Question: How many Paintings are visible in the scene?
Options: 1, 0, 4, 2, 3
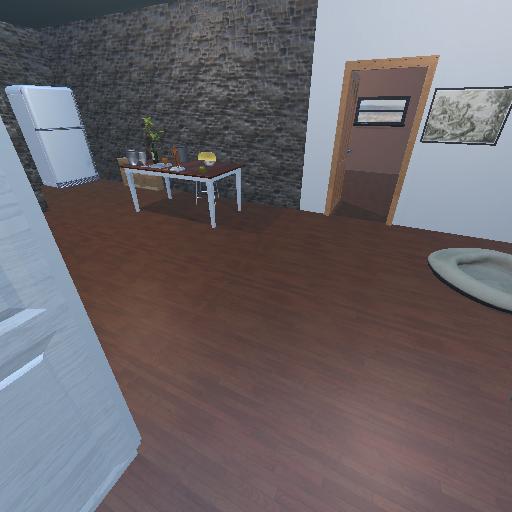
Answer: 1